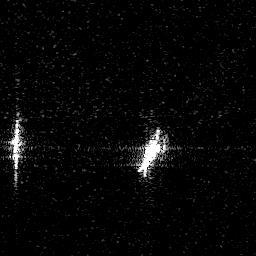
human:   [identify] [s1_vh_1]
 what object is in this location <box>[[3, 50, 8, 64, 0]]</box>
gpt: <ref>1 small ship at the left</ref>

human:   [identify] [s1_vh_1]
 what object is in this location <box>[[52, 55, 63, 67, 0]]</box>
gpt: <ref>1 medium ship at the center</ref>